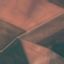
Land use / land cover: AnnualCrop